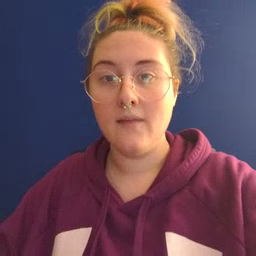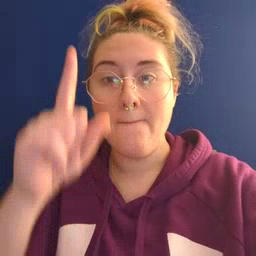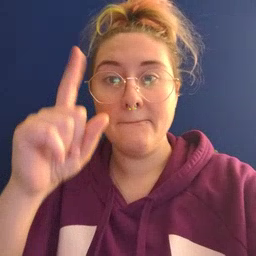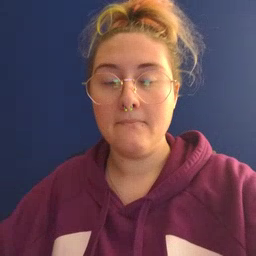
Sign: up